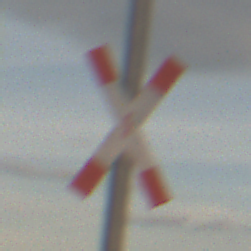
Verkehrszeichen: Andreaskreuz
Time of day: SunriseSunset
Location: Outdoor (Nature)
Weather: PartlyCloudy
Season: NotSpecified
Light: Natural